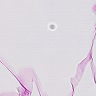
Metastatic tissue present: no